Current action and preconditions to check: path_clear

Your task: For each precondition in the list above, predict whether it will hold at this action.

Consider the current scene as observed from the mobile robot's camera, and analyze the predicted future states of all dynamic agents (e.g., people, animals, vehicles, or any moving entities) within the NEXT SECOND.

IMPORTANT: Only answer "very likely" if you are absolutely certain—based on strong, clear evidence—that a dynamic agent will violate the precondition in the predicted future state. Do NOT answer "very likely" for unlikely, ambiguous, or low-probability risks.

Ask yourself for each precondition: Is there a high probability, with clear and convincing evidence, that the predicted future states of any dynamic agent will interfere with the predicted future state of the currently executing action within the NEXT SECOND, causing that precondition to fail?

Assess the risk level based on these predictions. Use "likely" or "very likely" if motions create a clear risk of interference.

Use "neutral" or "improbable" if agents are nearby but their predicted paths are clearly diverging or non-conflicting.

Failure Risk Categories: "very improbable", "improbable", "neutral", "likely", "very likely"

Answer Format: Output ONLY the probability_of_failure value from these categories: "very improbable", "improbable", "neutral", "likely", "very likely"

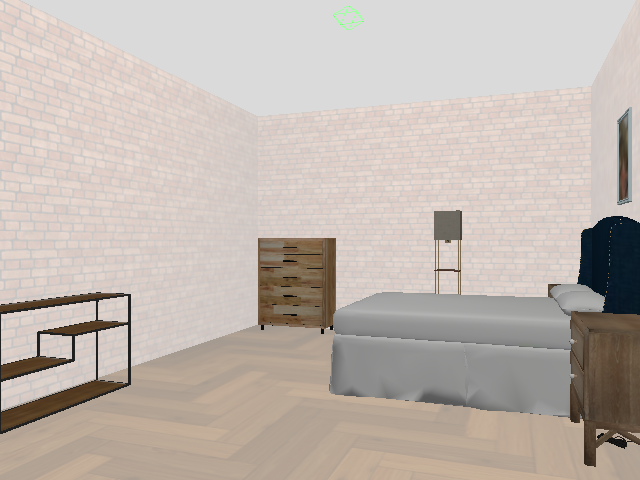

Answer: very improbable